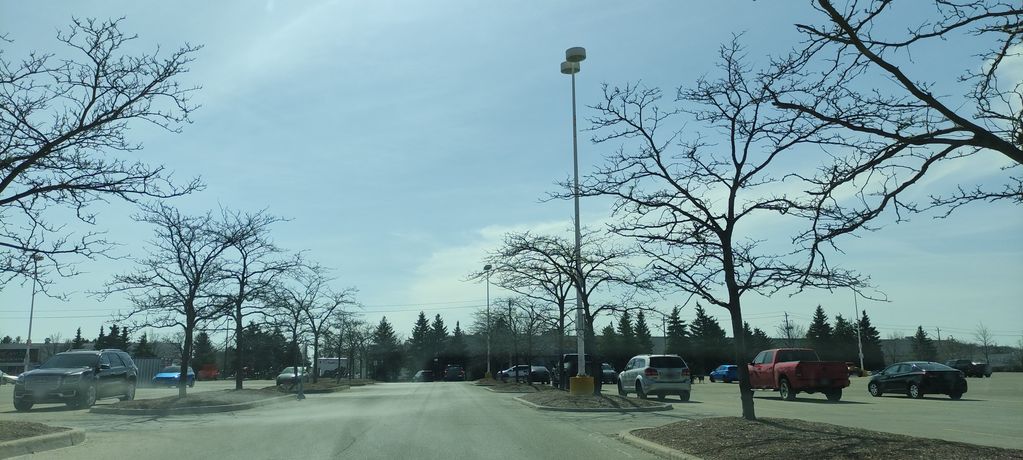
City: kitchener-waterloo